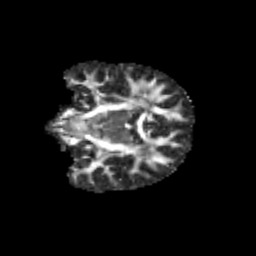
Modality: FA
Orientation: coronal
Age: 12
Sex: male
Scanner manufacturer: siemens
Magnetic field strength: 3 T
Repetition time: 3.8 s
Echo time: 0.07 s